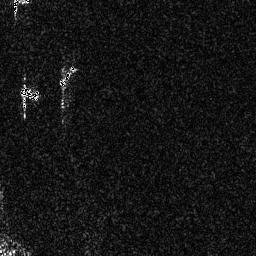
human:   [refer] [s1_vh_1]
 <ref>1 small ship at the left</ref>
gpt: <box>[[7, 33, 14, 39, 0]]</box>